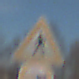
Verkehrszeichen: FussgaengerRechts
Zusatzzeichen unten: Ueberholverbot
Umgebung: Outdoor, Nature
Tageszeit: MorningAfternoon
Wetter: PartlyCloudy
Licht: Natural
Jahreszeit: NotSpecified
Kontrast: HighContrast